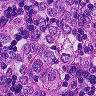
Metastatic tissue present: yes